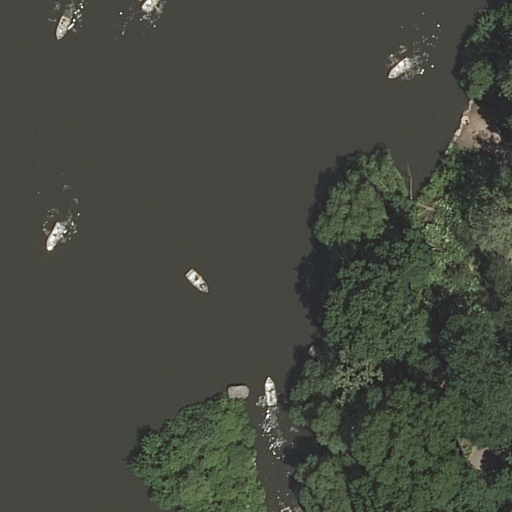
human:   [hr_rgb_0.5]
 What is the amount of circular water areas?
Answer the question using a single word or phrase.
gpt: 0

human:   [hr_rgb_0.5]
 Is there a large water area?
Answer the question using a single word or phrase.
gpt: yes

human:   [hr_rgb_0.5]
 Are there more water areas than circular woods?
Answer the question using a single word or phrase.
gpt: yes

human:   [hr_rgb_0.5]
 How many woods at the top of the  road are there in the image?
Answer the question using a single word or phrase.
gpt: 0

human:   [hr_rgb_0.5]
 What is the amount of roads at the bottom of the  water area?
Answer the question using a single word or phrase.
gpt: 1

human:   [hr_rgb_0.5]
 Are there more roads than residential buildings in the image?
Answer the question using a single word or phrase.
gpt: yes

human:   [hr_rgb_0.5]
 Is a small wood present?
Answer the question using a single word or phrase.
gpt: yes

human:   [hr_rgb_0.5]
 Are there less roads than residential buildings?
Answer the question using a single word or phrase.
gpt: no

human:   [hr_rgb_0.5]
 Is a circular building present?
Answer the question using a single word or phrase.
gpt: no

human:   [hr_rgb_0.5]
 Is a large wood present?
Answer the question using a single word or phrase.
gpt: yes

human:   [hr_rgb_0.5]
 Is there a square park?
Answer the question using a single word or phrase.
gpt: no

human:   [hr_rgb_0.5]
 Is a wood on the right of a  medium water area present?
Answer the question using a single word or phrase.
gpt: no

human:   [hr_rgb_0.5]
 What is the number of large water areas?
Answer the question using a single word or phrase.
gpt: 1

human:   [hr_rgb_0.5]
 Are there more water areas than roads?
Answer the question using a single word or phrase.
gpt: no

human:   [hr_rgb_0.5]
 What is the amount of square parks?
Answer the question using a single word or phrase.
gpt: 0

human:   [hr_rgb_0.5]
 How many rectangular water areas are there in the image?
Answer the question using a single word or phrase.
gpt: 0

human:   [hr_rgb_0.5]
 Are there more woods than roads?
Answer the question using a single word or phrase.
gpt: yes

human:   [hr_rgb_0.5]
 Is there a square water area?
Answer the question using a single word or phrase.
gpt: no

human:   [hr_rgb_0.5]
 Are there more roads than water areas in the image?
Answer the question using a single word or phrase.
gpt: no

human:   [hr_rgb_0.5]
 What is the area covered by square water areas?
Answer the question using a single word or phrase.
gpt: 0m2

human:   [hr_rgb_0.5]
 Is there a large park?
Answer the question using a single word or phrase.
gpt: yes

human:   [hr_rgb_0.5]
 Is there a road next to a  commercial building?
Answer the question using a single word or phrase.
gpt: no

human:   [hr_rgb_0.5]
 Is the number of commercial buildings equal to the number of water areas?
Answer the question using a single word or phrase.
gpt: no

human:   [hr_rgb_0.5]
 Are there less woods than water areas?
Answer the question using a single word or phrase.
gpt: no

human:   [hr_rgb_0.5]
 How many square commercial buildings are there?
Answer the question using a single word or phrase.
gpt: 0

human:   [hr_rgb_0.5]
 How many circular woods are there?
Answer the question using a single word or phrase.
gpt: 0

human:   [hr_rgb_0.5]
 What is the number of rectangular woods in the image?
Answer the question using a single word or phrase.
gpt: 0

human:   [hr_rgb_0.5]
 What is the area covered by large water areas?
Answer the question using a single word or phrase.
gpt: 8142m2

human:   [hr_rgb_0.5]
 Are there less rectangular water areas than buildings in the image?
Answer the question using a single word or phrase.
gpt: no

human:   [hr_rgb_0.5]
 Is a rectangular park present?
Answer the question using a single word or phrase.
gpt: yes

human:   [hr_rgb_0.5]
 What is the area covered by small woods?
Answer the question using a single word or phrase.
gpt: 78m2

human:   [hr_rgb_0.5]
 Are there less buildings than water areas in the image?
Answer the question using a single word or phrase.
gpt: yes

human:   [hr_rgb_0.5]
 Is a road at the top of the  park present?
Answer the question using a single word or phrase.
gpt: no

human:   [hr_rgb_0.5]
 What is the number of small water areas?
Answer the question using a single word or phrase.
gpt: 0

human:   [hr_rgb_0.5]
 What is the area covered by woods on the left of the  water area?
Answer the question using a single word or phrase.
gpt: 0m2

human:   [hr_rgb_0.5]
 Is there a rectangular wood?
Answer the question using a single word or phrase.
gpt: no